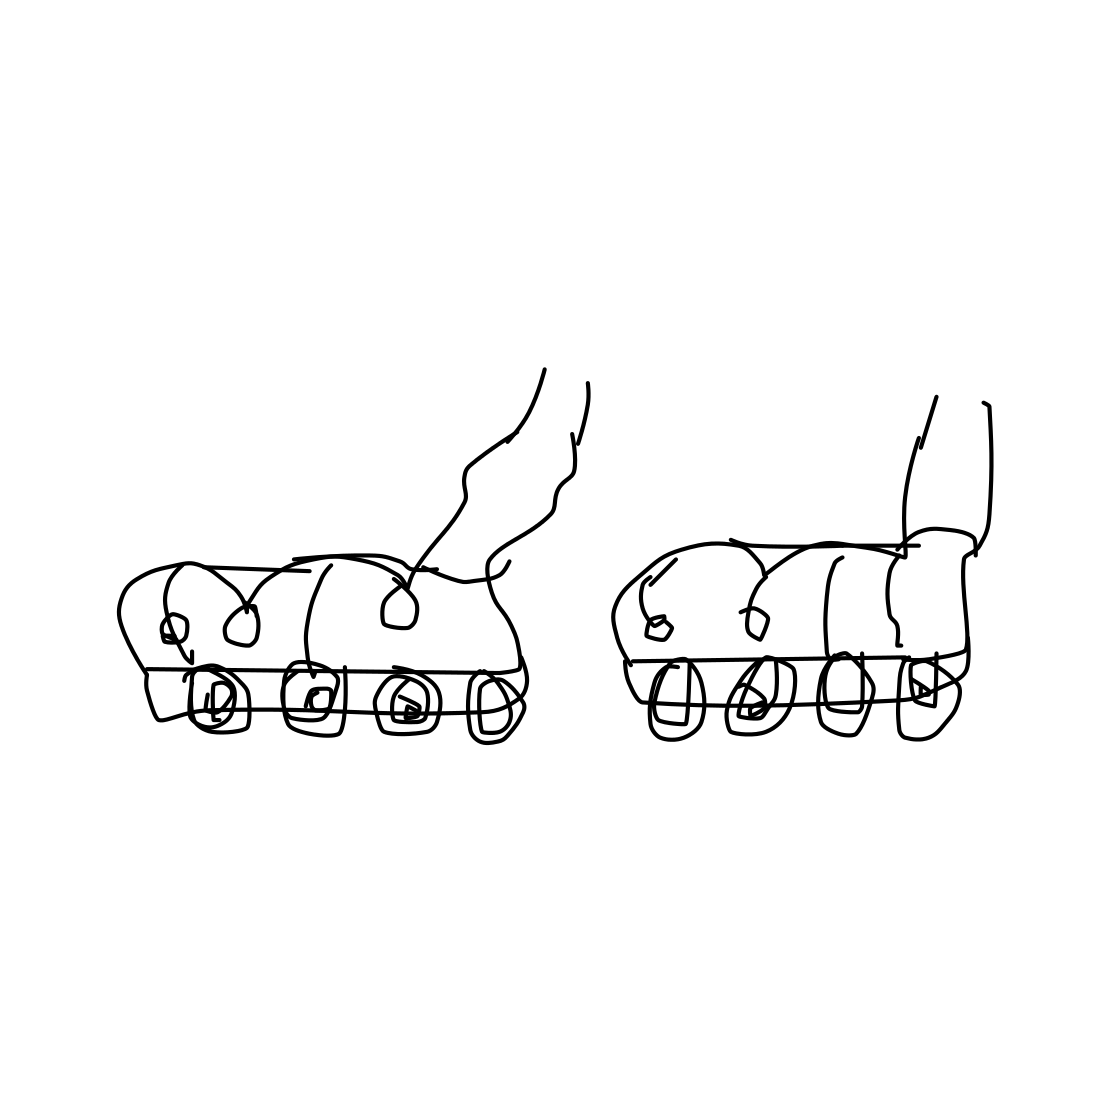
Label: rollerblades